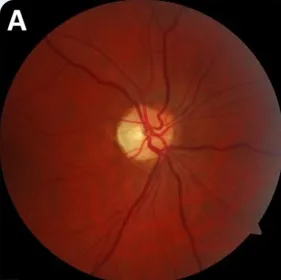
Neuro-ophthalmological findings 2 years after the onset of visual loss. (A, B) Bilateral optic atrophy was observed on dilated fundus examination.
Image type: ophthalmic_imaging (fundus_photograph)